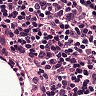
Metastatic tissue present: no